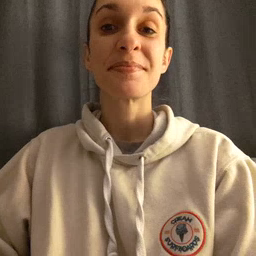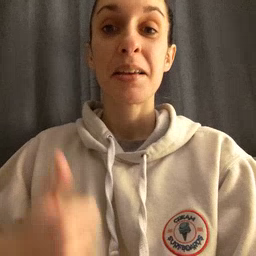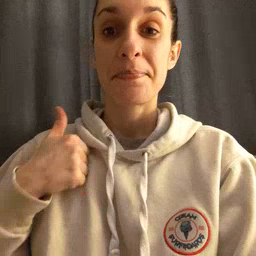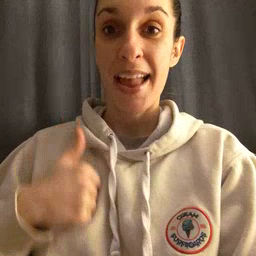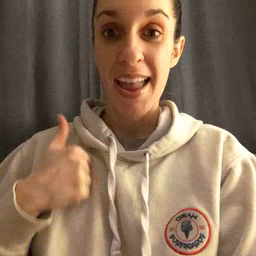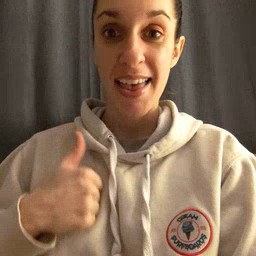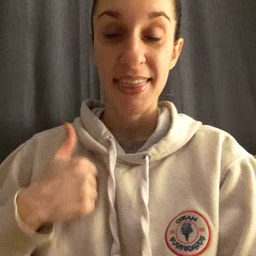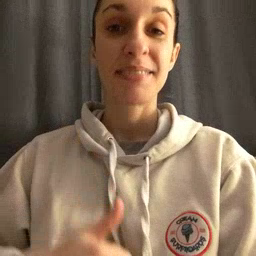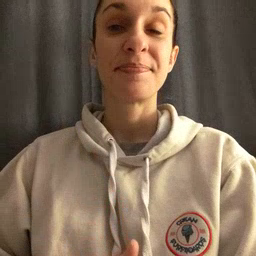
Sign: bath